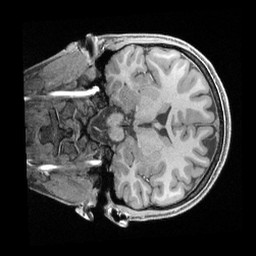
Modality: T1w
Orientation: coronal
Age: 22
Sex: female
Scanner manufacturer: siemens
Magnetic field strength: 3 T
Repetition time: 2.4 s
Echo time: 0.00241 s